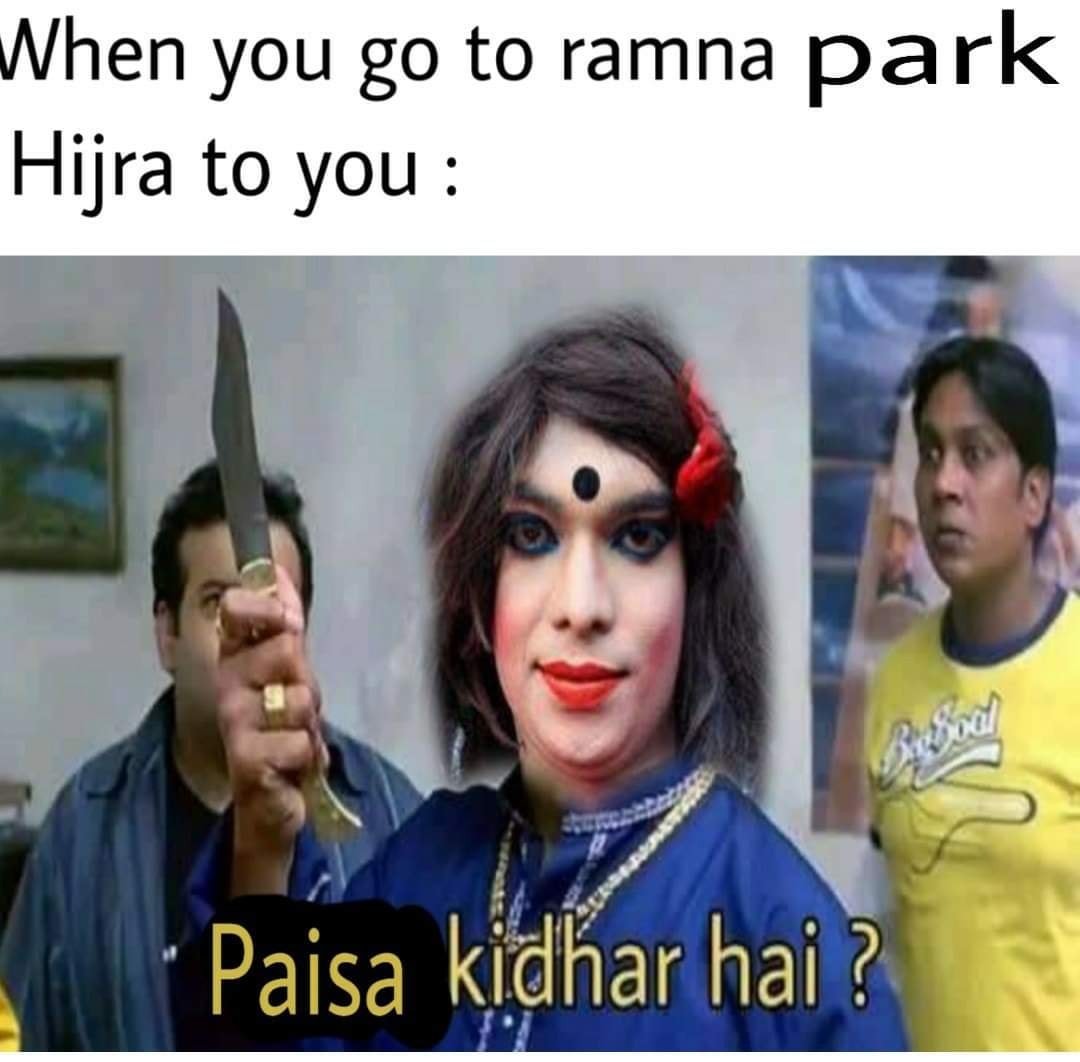
Caption: When you go to ramna park    Hijra to you:    Paisa kidhar hai ?
Label: hate